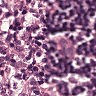
Metastatic tissue present: no